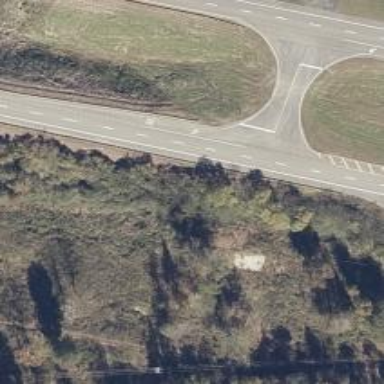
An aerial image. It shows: Primary highway with asphalt surface. It is dual carriageway.